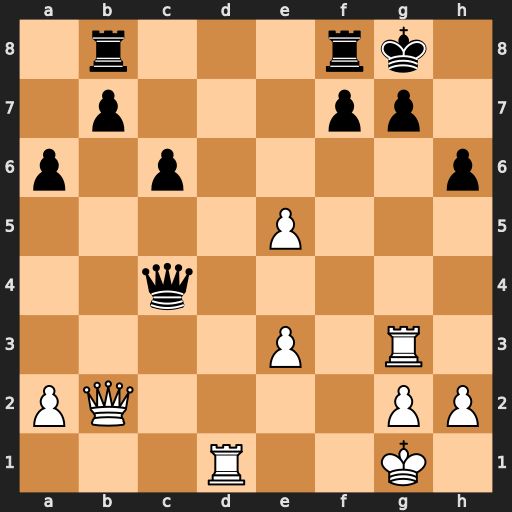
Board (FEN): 1r3rk1/1p3pp1/p1p4p/4P3/2q5/4P1R1/PQ4PP/3R2K1
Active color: w
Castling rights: -
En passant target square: -
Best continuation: e6 g5 e7 Rfe8 Rd6